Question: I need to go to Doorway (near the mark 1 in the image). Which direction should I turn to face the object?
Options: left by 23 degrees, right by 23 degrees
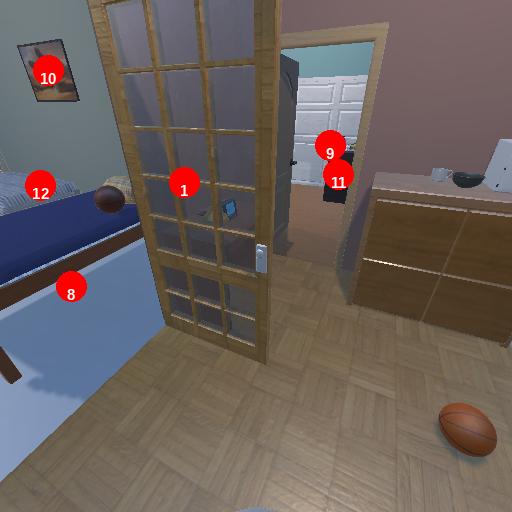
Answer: left by 23 degrees